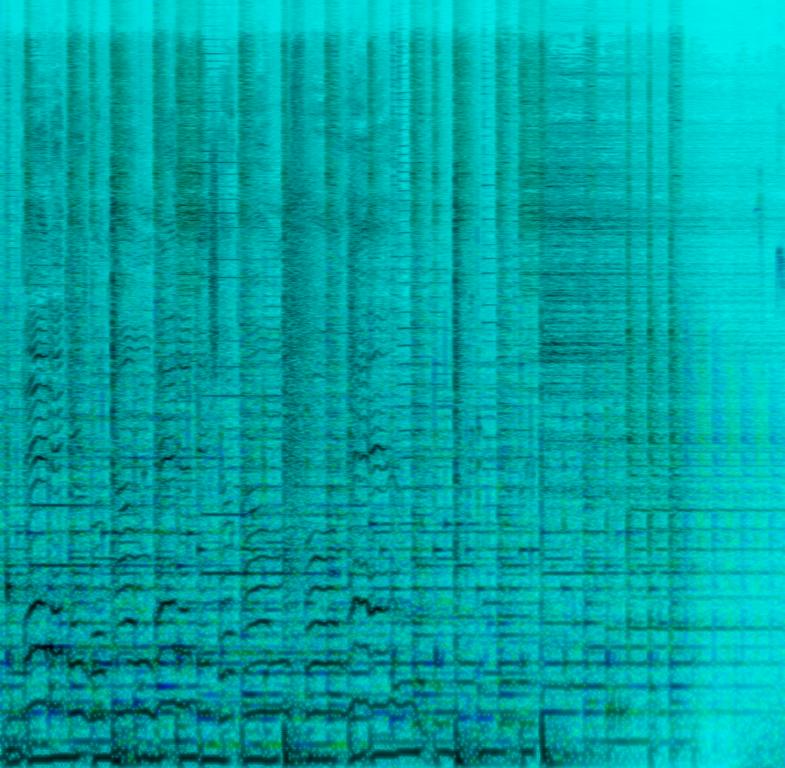
A female vocalist sings this pleasant pop song. The tempo is medium with a keyboard harmony, melodious acoustic guitar harmony, bright drumming , steel pan and the sound of birds chirping. The song is mellow, soft, pleasant, soothing, hopeful, sentimental, sweet and cheerful.this song is a Reggae Pop.